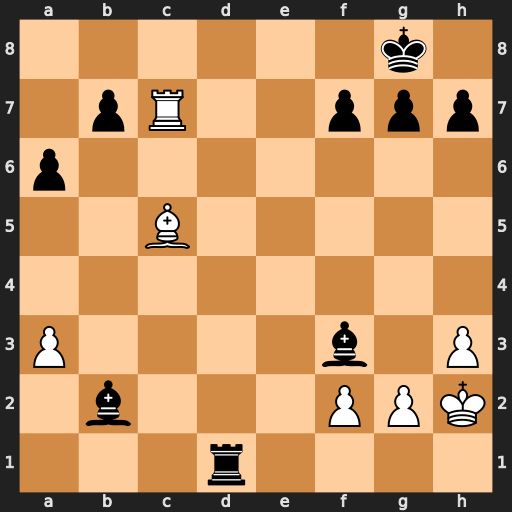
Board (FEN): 6k1/1pR2ppp/p7/2B5/8/P4b1P/1b3PPK/3r4
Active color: w
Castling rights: -
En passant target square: -
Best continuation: Rc8+ Rd8 Rxd8#